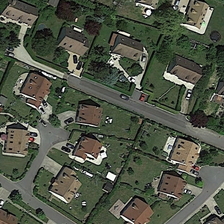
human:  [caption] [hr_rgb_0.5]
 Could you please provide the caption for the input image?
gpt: each square block in the medium residential region has a house .

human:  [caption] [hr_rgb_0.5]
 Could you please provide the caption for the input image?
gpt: many buildings and green trees are in a medium residential area .

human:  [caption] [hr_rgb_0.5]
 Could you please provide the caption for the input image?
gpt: many buildings and green trees are in a medium residential area .

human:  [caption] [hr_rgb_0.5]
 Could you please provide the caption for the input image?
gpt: each square block in the medium residential region has a house .

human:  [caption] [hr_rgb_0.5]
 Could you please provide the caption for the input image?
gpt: many buildings and green trees are in a medium residential area .